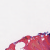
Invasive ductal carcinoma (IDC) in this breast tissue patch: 0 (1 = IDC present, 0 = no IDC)